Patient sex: M
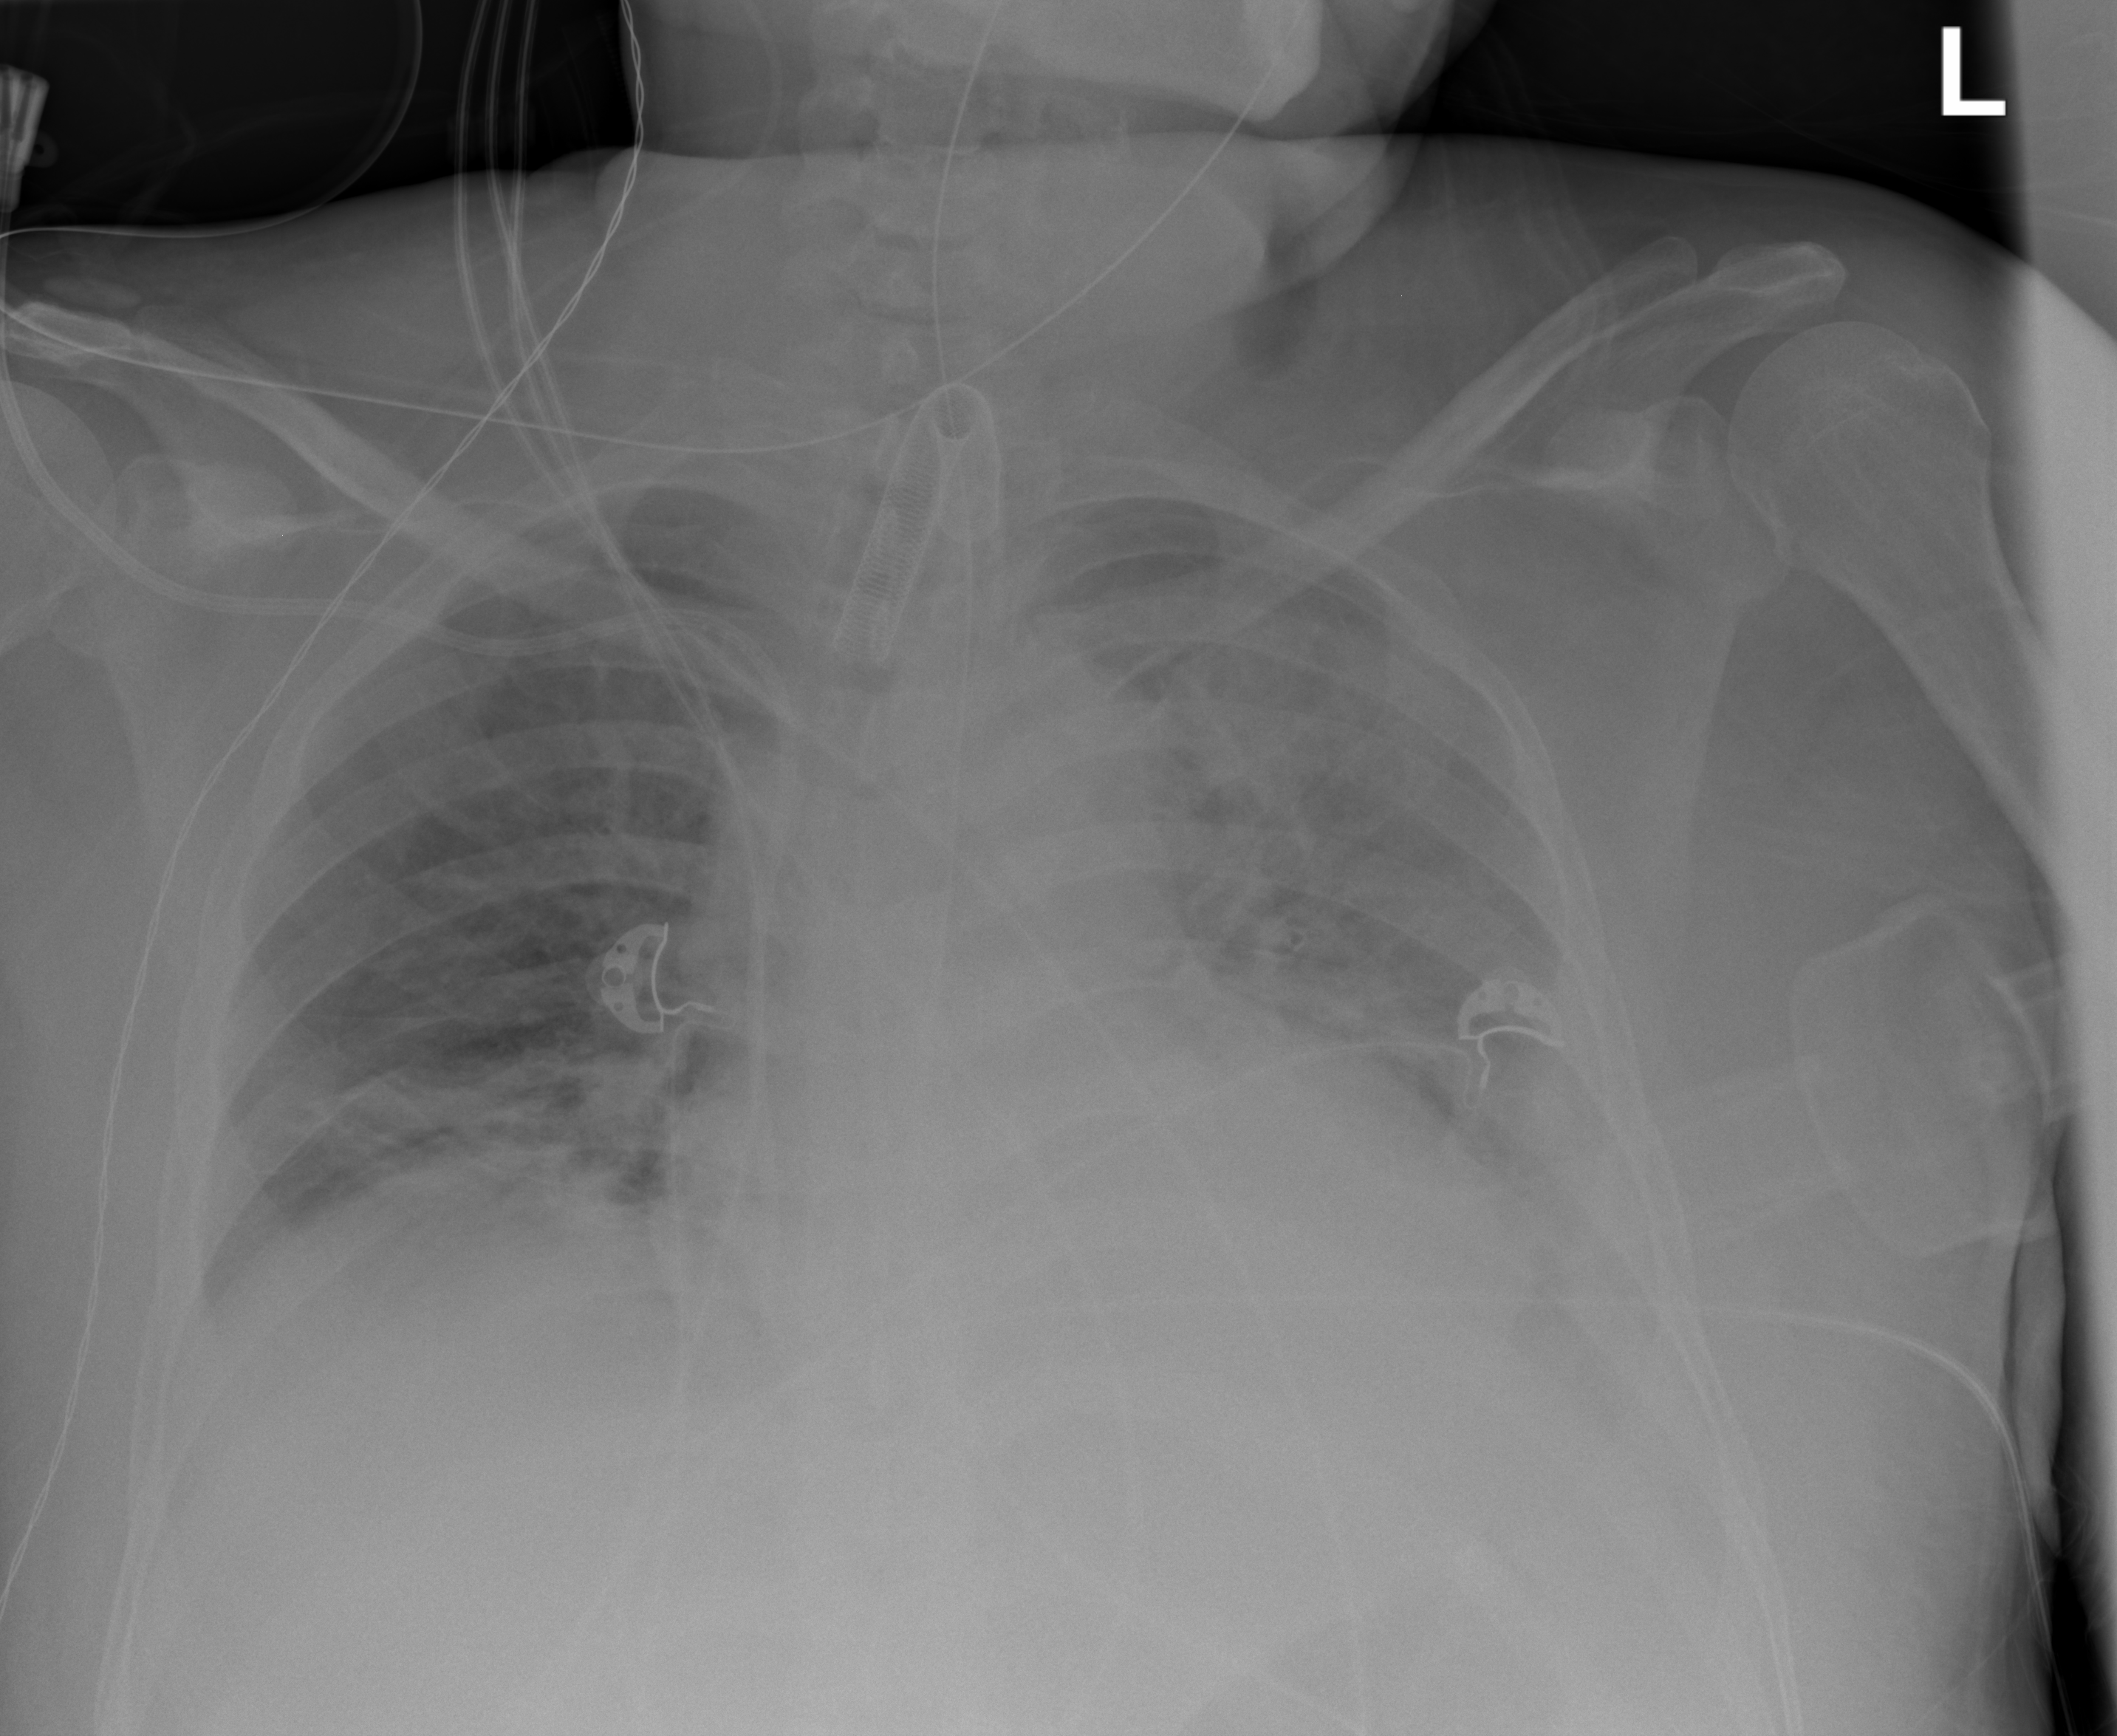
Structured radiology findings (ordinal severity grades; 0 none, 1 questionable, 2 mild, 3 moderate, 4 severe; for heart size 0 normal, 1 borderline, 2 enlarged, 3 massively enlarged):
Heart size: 2
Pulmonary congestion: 2
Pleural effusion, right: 1
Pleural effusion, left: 3
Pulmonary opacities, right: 2
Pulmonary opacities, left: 2
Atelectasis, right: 2
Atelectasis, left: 2